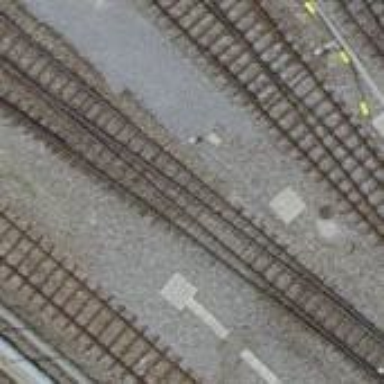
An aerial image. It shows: Single-track electrified railway yard with contact line electrification.